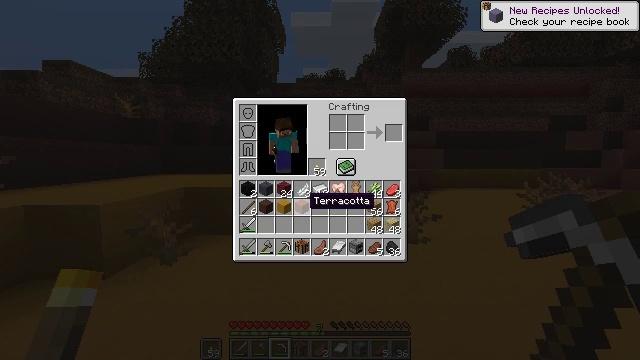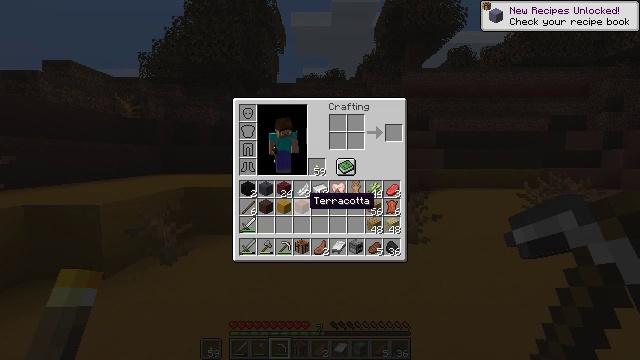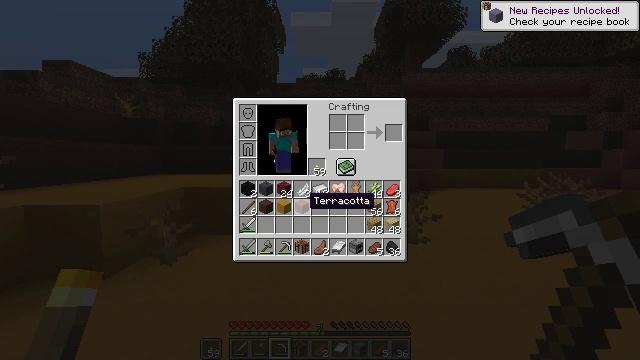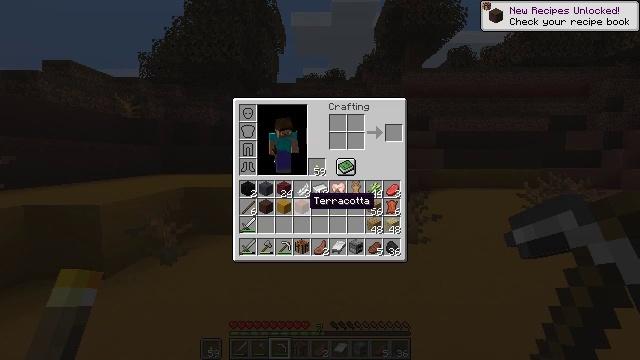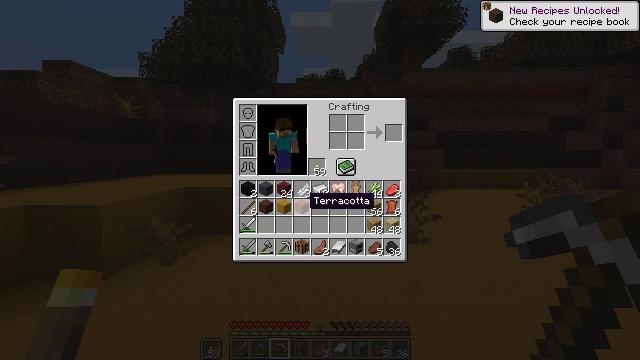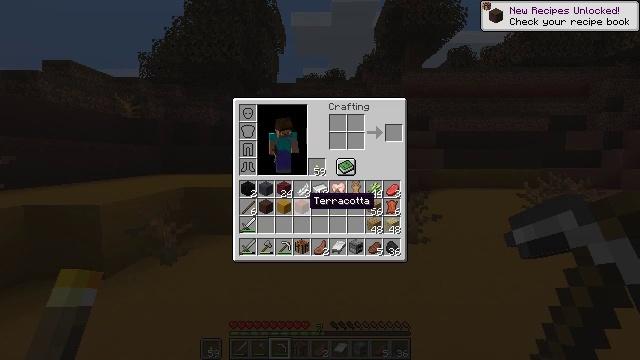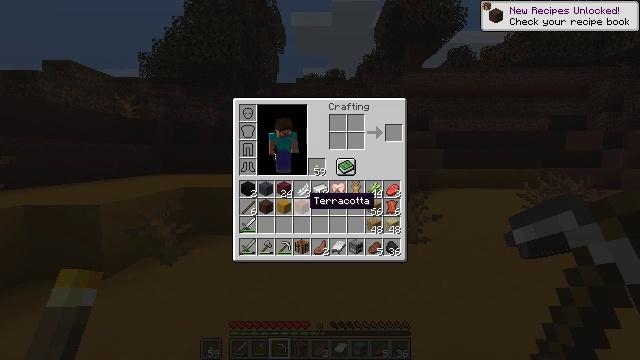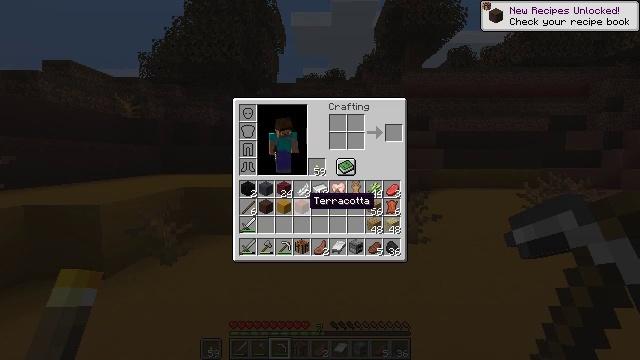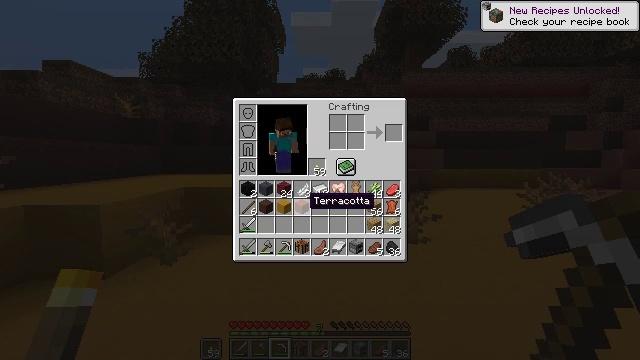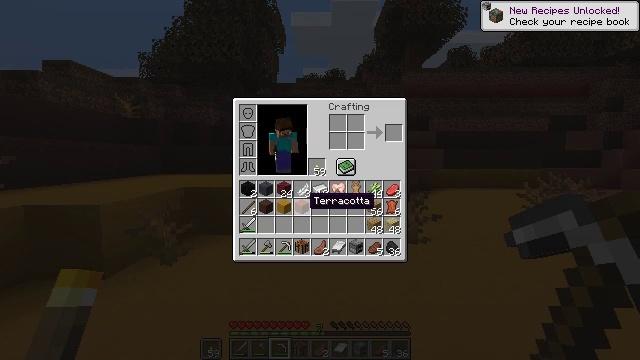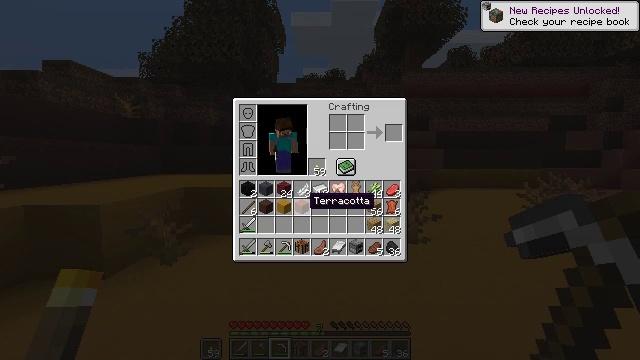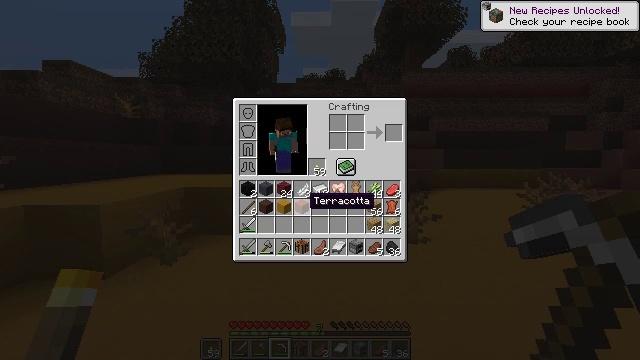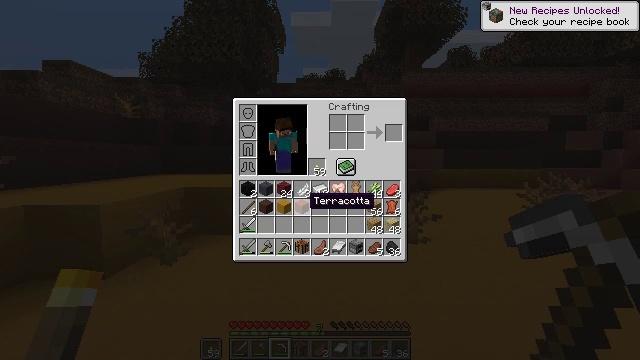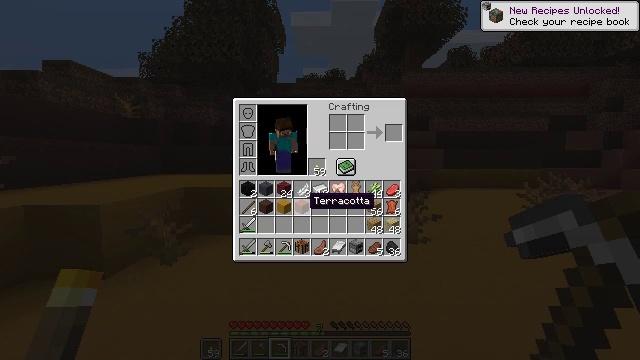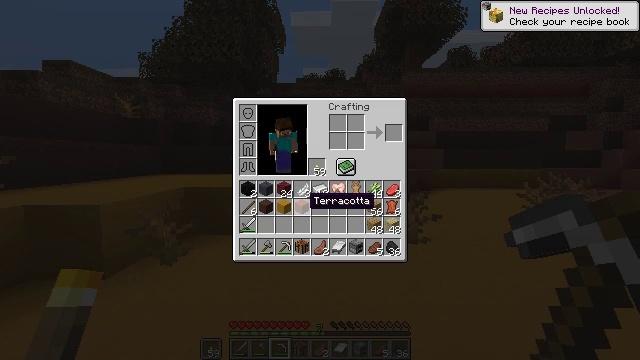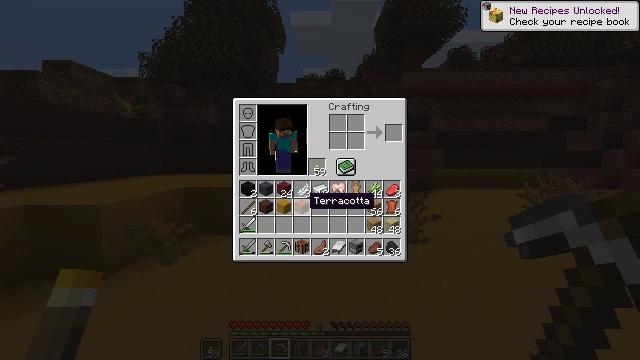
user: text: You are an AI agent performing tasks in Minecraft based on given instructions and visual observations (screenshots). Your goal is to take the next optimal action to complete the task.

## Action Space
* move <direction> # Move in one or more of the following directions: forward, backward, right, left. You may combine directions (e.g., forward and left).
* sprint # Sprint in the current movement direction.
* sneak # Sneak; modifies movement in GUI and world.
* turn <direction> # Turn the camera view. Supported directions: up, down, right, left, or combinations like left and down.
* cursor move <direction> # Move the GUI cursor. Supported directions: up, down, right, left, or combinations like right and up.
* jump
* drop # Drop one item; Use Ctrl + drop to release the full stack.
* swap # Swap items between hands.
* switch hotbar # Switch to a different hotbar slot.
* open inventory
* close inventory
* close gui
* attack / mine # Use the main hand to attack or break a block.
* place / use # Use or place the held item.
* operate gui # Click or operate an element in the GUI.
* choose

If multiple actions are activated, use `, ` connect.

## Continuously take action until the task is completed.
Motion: motion action
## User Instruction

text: Gather brown terracotta from a building.
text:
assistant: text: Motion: no_op
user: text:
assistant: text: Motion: no_op
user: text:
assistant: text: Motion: no_op
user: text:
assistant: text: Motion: no_op
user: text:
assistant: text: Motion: no_op
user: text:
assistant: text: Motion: no_op
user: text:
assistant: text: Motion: no_op
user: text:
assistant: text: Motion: no_op
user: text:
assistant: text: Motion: no_op
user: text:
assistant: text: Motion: no_op
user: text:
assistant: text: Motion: no_op
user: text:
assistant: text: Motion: no_op
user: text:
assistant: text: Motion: no_op
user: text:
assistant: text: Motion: no_op
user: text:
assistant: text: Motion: no_op
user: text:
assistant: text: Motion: no_op
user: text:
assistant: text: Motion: no_op
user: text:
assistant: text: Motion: no_op
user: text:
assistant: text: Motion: no_op
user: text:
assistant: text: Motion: no_op
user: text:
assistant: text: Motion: no_op
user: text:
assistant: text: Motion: no_op
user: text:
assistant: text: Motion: no_op
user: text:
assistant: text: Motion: no_op
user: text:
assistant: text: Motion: no_op
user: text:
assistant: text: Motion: no_op
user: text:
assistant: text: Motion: no_op
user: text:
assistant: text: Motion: no_op
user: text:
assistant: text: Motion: no_op
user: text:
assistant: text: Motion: no_op